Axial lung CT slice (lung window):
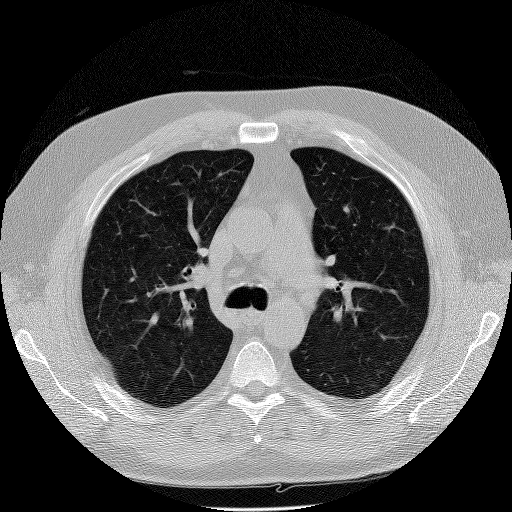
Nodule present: no